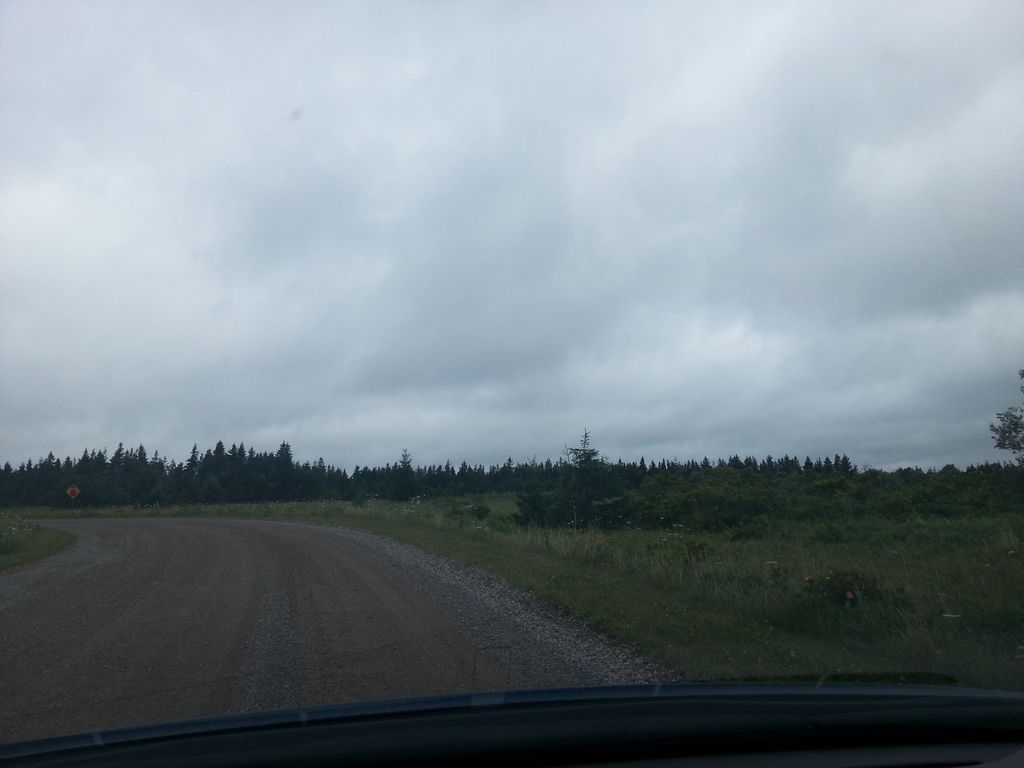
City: charlottetown